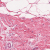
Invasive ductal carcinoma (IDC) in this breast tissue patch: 0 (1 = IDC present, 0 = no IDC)